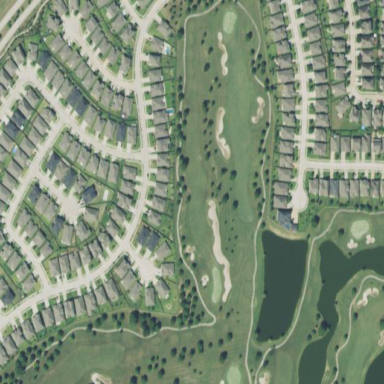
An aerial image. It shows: Residential neighbourhood with out-of-bounds golf area.